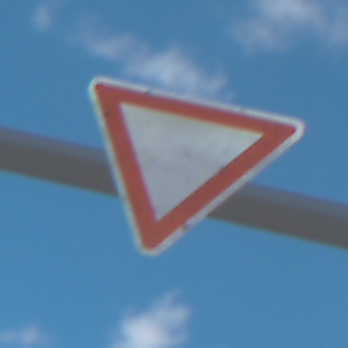
Verkehrszeichen: VorfahrtGewaehren
Umgebung: Outdoor, Nature
Tageszeit: Midday
Wetter: PartlyCloudy
Licht: Natural
Jahreszeit: NotSpecified
Kontrast: HighContrast